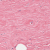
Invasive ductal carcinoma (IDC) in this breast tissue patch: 0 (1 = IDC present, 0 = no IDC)